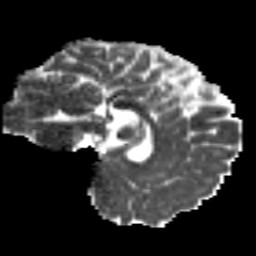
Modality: MD
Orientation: sagittal
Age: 20
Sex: male
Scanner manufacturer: siemens
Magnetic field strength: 3 T
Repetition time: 8.8 s
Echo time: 0.085 s